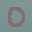
Label: 0